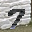
Label: 7